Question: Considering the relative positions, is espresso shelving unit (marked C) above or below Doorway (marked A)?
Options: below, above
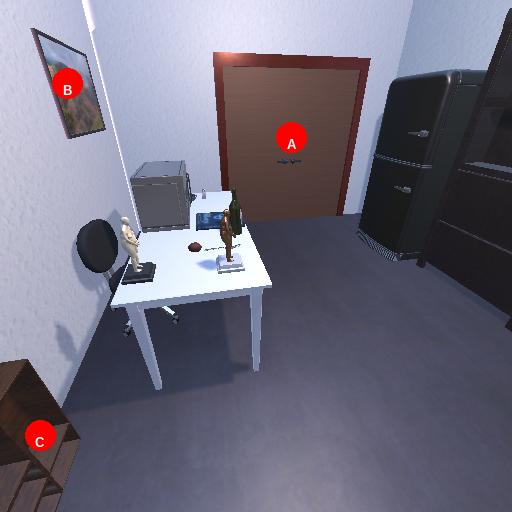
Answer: below